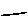
Label: line